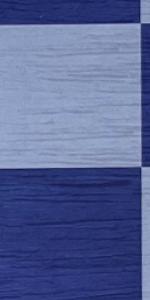
Label: Empty